Aerial crown-view tile of a tropical tree (Barro Colorado Island, Panama), acquired 20241216:
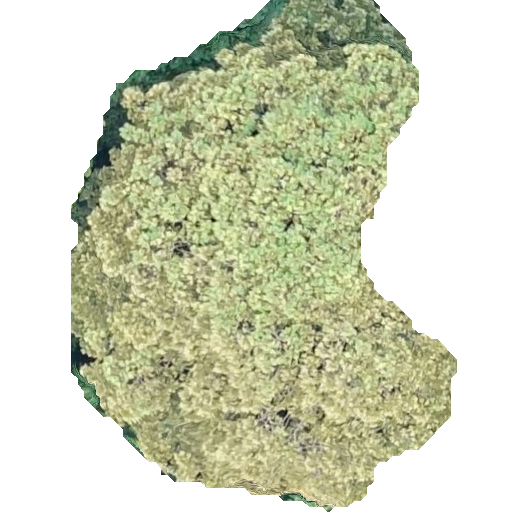
Species: Dipteryx oleifera
GBIF accepted scientific name: Dipteryx oleifera
Crown area: 207.854 m²